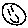
Label: smiley face